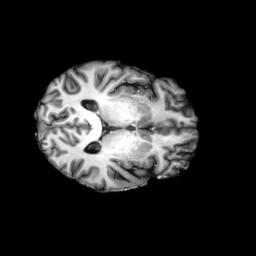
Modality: T1w
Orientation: axial
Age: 48
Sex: male
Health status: ill